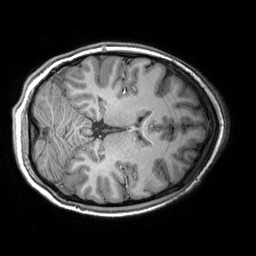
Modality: T1w
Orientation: axial
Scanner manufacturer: siemens
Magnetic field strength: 3 T
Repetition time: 2.53 s
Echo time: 0.00288 s